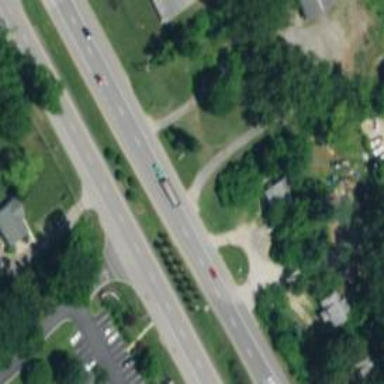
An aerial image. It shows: Asphalt trunk highway.